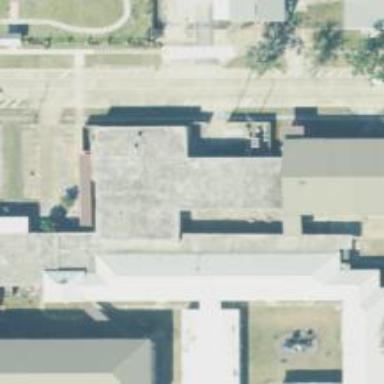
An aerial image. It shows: School.